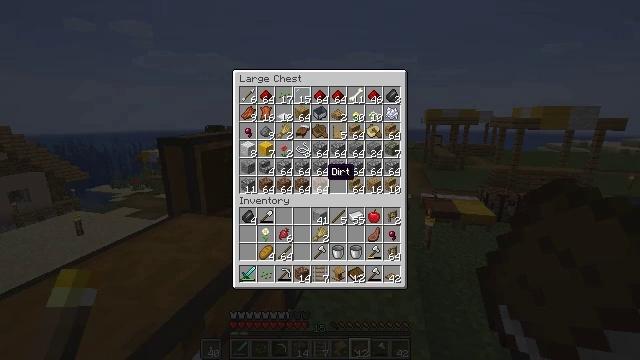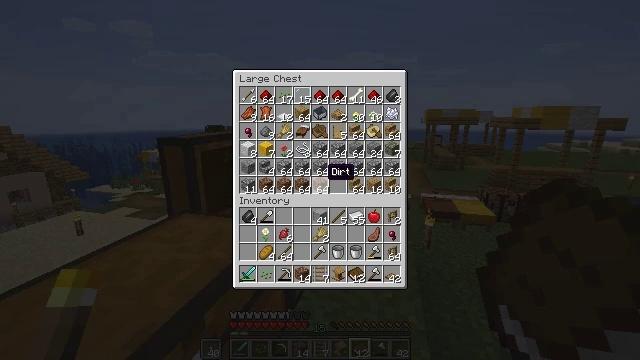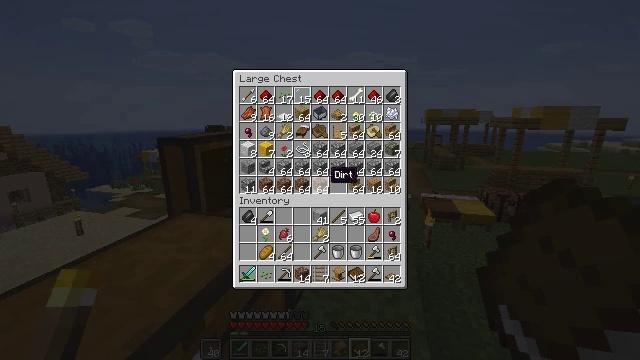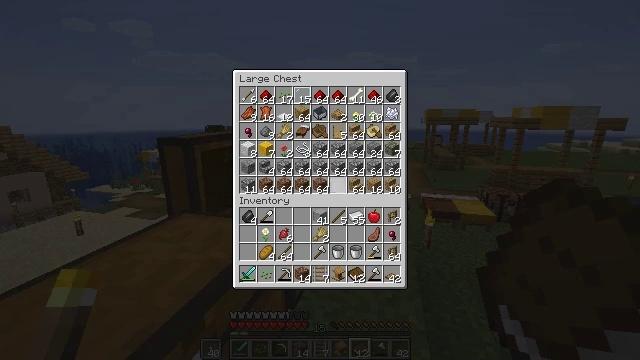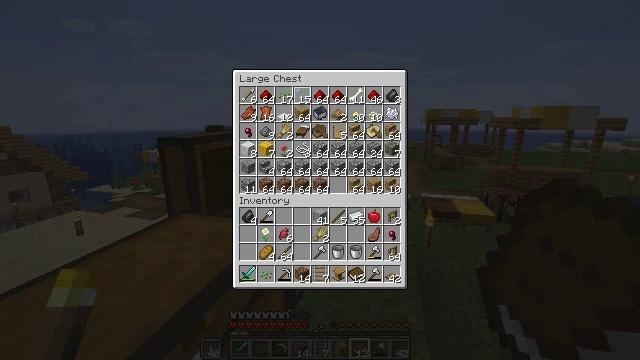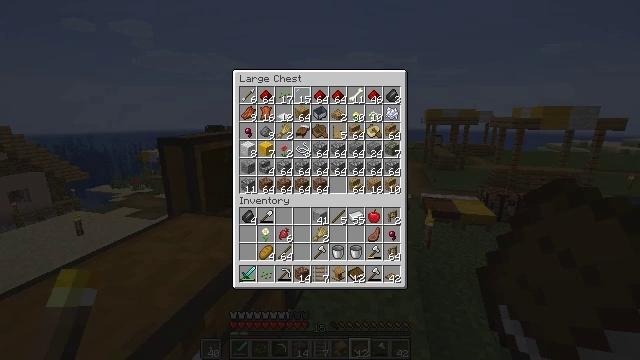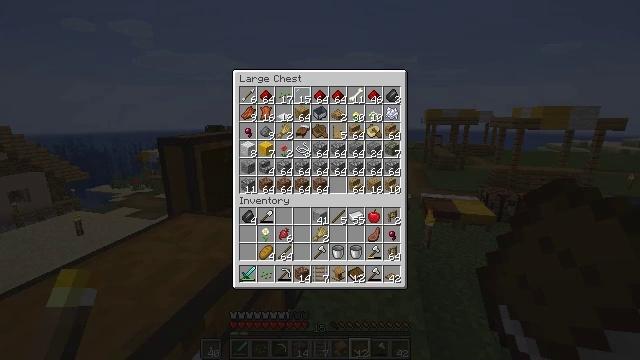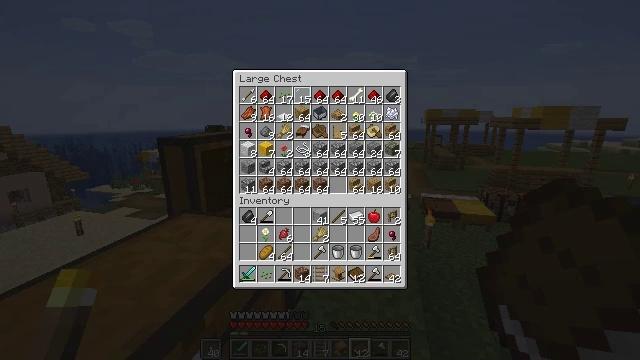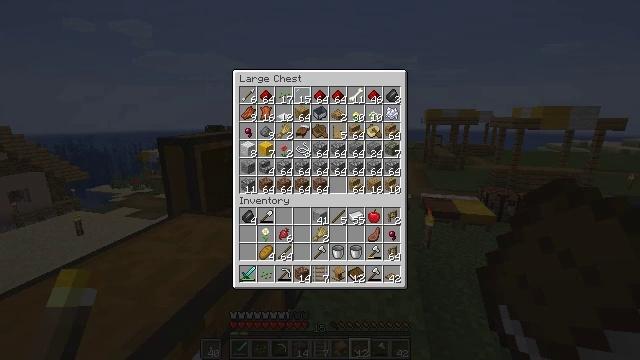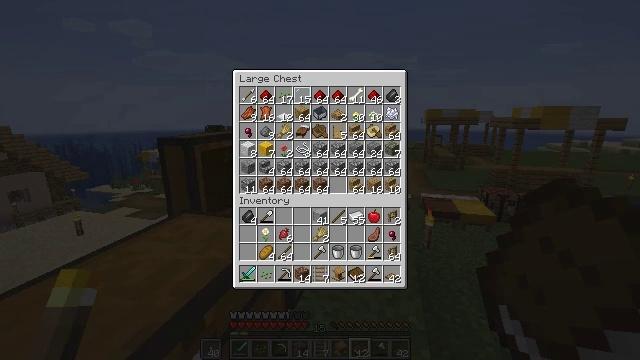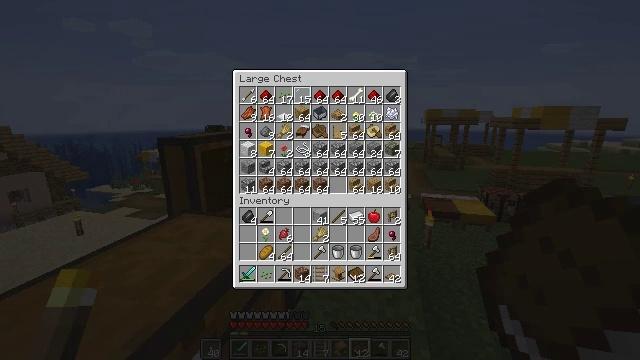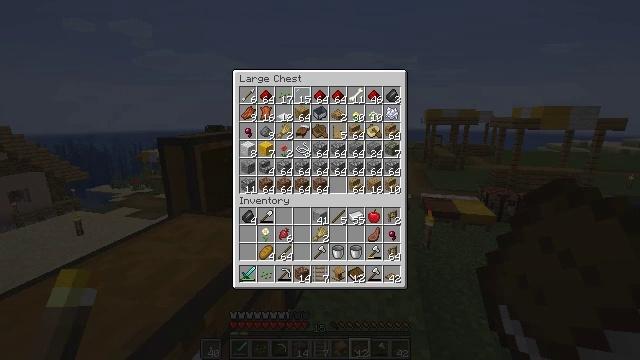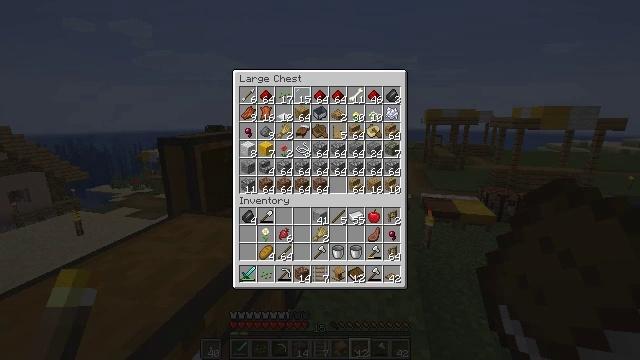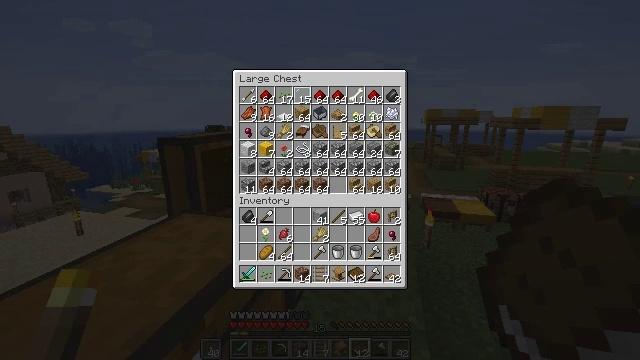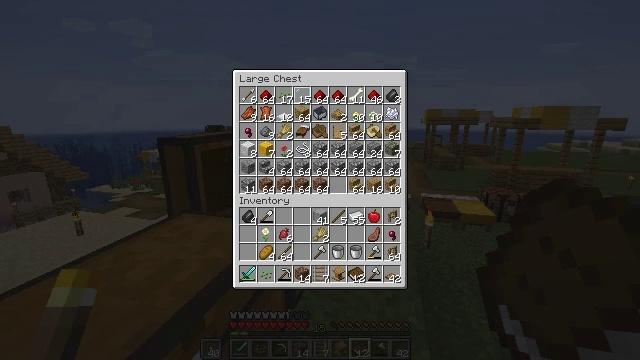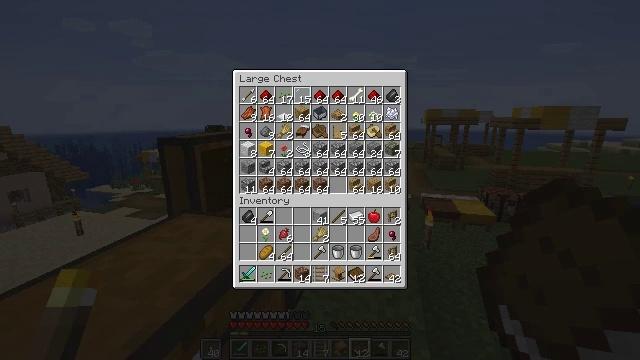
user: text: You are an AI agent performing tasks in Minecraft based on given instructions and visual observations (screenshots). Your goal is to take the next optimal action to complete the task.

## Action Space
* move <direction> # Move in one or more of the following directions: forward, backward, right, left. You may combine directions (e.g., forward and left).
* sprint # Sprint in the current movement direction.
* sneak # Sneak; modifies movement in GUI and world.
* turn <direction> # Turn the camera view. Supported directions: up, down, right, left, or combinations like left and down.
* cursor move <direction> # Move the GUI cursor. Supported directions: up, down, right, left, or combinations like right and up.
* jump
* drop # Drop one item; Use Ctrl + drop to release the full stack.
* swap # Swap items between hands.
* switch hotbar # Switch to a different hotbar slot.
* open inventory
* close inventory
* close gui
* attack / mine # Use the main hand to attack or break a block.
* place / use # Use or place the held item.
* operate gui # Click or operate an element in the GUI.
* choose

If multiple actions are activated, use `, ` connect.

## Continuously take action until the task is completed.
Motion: motion action
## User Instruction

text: Put iron ingots in the crafting grid to craft a minecart.
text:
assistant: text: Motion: no_op
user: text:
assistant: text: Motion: no_op
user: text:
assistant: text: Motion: cursor move right and down
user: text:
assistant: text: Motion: cursor move right
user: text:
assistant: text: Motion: no_op
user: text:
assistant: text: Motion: cursor move right
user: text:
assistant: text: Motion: no_op
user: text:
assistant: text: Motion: no_op
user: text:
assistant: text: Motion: no_op
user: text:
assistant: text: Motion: no_op
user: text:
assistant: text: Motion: no_op
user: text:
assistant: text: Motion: no_op
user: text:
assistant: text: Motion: no_op
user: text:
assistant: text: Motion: no_op
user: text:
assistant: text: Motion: no_op
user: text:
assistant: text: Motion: no_op
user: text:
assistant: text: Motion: no_op
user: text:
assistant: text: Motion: no_op
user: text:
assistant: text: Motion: cursor move left and up
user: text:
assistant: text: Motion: cursor move left and up
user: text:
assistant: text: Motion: cursor move up
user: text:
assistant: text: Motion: cursor move up
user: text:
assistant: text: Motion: no_op
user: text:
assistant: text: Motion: no_op
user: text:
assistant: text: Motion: no_op
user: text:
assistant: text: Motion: sneak
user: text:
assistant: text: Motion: sneak
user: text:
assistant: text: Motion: sneak
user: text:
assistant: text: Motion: sneak
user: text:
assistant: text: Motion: sneak, operate gui